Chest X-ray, AP view. Patient: 14 years old, sex F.
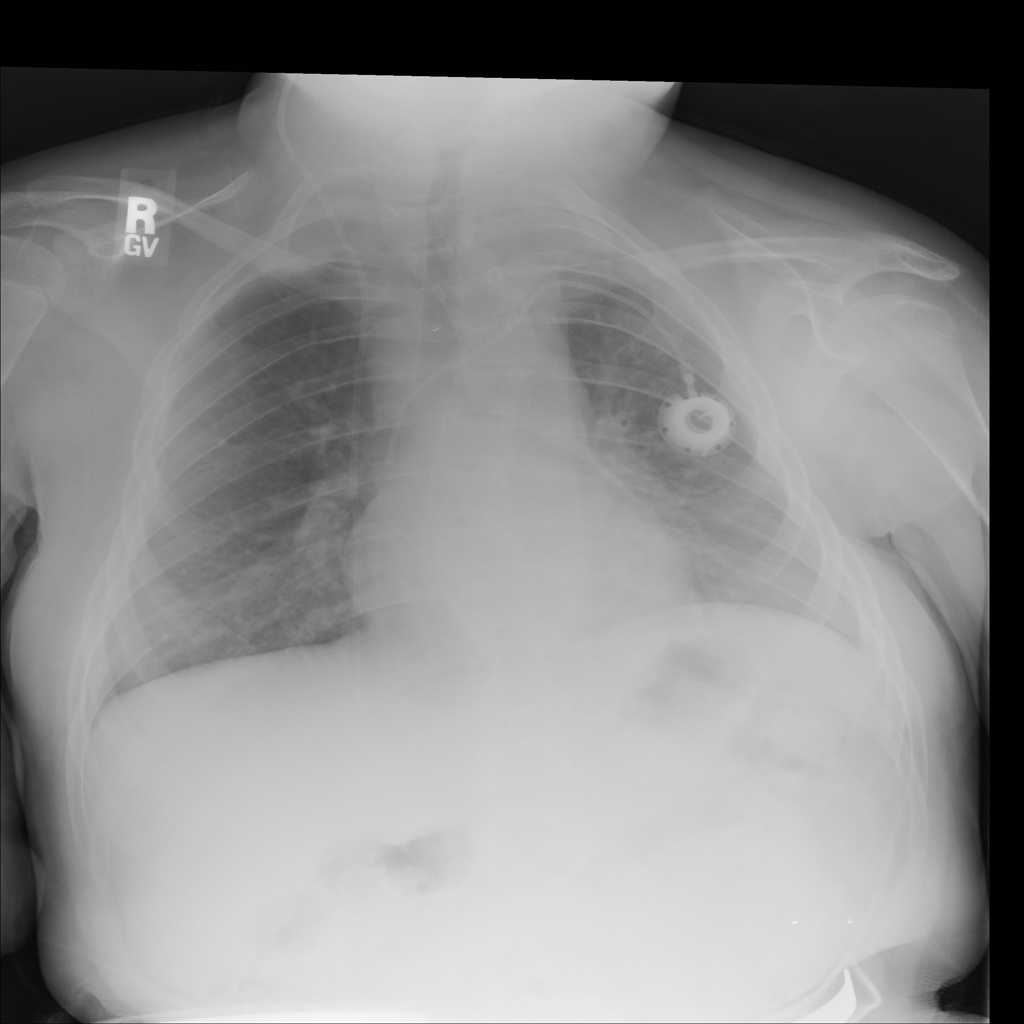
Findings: No Finding